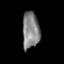
Tissue: skin
Cell type: Epithelial cells
Senescence score: 0.2802
Nuclear area (px): 612
Mean DAPI intensity: 132.155